Question: I am executing following ActiveMq program, to put the files in queues.
'''
public static void main(String[] args) throws JMSException, IOException {
FileInputStream in;
//Write the file from some location that is to be uploaded on ActiveMQ server
in = new FileInputStream("d:\test-transfer-doc-1.docx");
ActiveMQConnectionFactory connectionFactory = new ActiveMQConnectionFactory(
"tcp://localhost:61616?jms.blobTransferPolicy.defaultUploadUrl=http://admin:admin@localhost:8161/fileserver/");
ActiveMQConnection connection = (ActiveMQConnection) connectionFactory
.createConnection();
connection.start();
Session session = connection.createSession(false, Session.AUTO_ACKNOWLEDGE);
Queue destination = session.createQueue("stream.file");
OutputStream out = connection.createOutputStream(destination);
// now write the file on to ActiveMQ
byte[] buffer = new byte[1024];
for (int bytesRead=0;bytesRead!=-1;) {
bytesRead = in.read(buffer);
System.out.println("bytes read="+bytesRead);
if (bytesRead == -1) {
out.close();
System.out.println("Now existiong from prog");
//System.exit(0);
break;
}
else{
System.out.println("sender
");
out.write(buffer, 0, bytesRead);
}
}
System.out.println("After for loop");
}
'''
When the bytesRead == -1, I want to unload the program from JVM as its task is completed. For this purpose, I had initially, used 'break' keyword, and its producing following output on Eclipse Console

using this, the program doesn't get unload form JVM, as the console RED button is still active.
Now I used, System.exit(0) for this purpose, and its exiting the program from the JVM. But I don't want to use System.exit(0) for this purpose. I tried to use simple void 'return' too in place of 'break' but its also not working.
Please tell why 'break' and 'return' aren't working in this case to end the program and why its still running?
Regards,
Arun
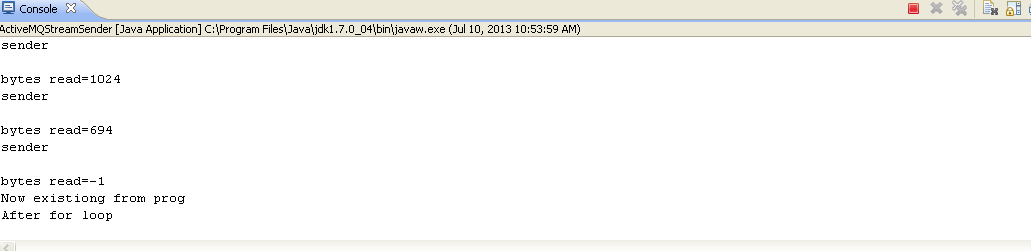
Answer: You need to close your resources (queues, inputstreams) since they can keep the program alive, after that a simple return will suffice to end the program.